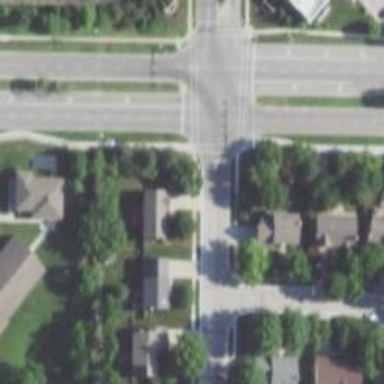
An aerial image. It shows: Solid stop line on the road marking.